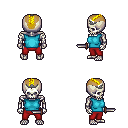
a pixel art fantasy rpg character, male body template, skeleton, teal sleeveless shirt, red pants, blonde short mohawk hairstyle, iron tiara, dagger, four views (front, back, left, right), 2x2 character sprite sheet, small pixel art, hard edges, no anti-aliasing